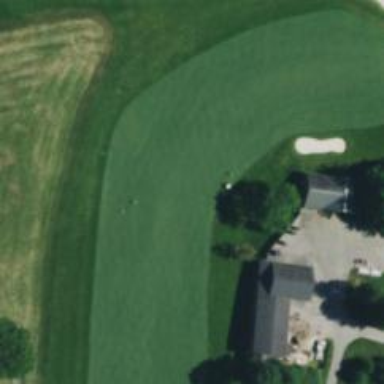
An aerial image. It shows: Golf hole.